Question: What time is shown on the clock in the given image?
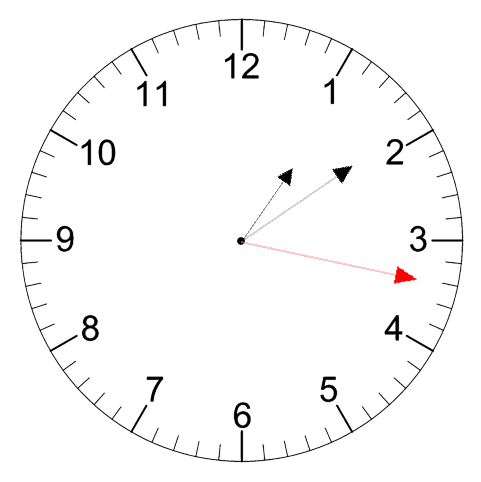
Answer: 01:09:17